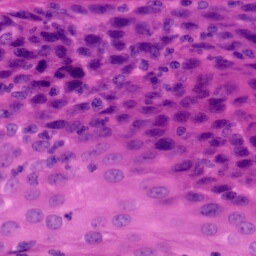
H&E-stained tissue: Tonsil